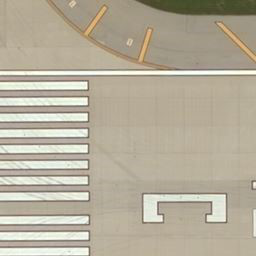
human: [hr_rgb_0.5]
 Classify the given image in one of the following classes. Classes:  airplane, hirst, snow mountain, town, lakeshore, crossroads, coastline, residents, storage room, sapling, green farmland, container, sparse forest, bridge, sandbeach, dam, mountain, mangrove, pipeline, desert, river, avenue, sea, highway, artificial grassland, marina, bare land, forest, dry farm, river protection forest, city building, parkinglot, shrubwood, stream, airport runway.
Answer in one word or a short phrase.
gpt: airport runway